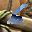
Label: 6